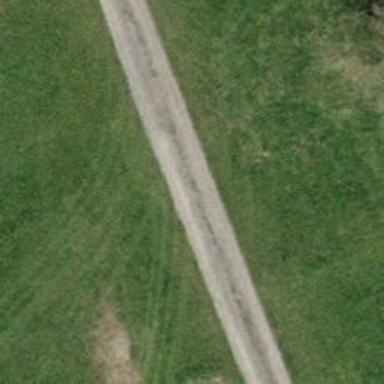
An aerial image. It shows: Track with grade 3 tracktype.